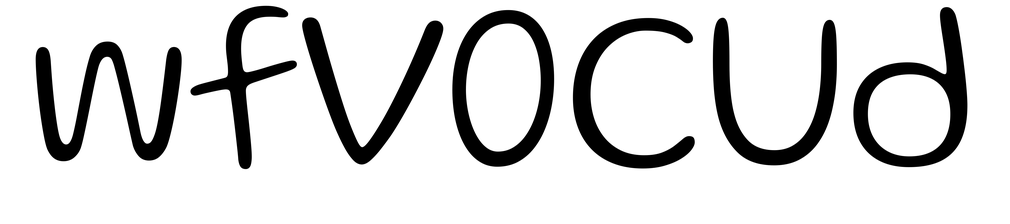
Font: Gluten_ExtraLight